Question: I'm trying to follow <URL>
But I need more customized UI regarding the dropdown list. I need to make the popup background rounded. But when I added '.clip(RoundedCornerShape(20))' into the 'DropdownMenu''s modifier, it still have the white background

Bellow is my test composable code:
'''
@ExperimentalFoundationApi
@ExperimentalCoilApi
@Composable
fun TestScreen(
navigator: AppNavigator,
) {
var expanded by remember { mutableStateOf(false) }
val items = listOf("A", "B", "C", "D", "E", "F")
val disabledValue = "B"
var selectedIndex by remember { mutableStateOf(0) }
Box(
modifier = Modifier
.fillMaxSize()
.background(Color.Cyan)
.padding(top = 70.dp)
.wrapContentSize(Alignment.TopStart)
) {
Text(
items[selectedIndex],
modifier = Modifier
.fillMaxWidth()
.clickable(onClick = { expanded = true })
.background(
Color.Gray
)
)
DropdownMenu(
expanded = expanded,
onDismissRequest = { expanded = false },
modifier = Modifier
.fillMaxWidth()
.clip(RoundedCornerShape(20))
.background(
Color.Red
)
) {
items.forEachIndexed { index, s ->
DropdownMenuItem(onClick = {
selectedIndex = index
expanded = false
}) {
Text(text = s)
}
}
}
}
}
'''
I can still clip, draw border, set background color. But the white background is just still there.
I tried to look into the source code of 'DropDownMenu' but I can't seems to find the place for it. I'm new to Jetpack Compose, so maybe I missed something.
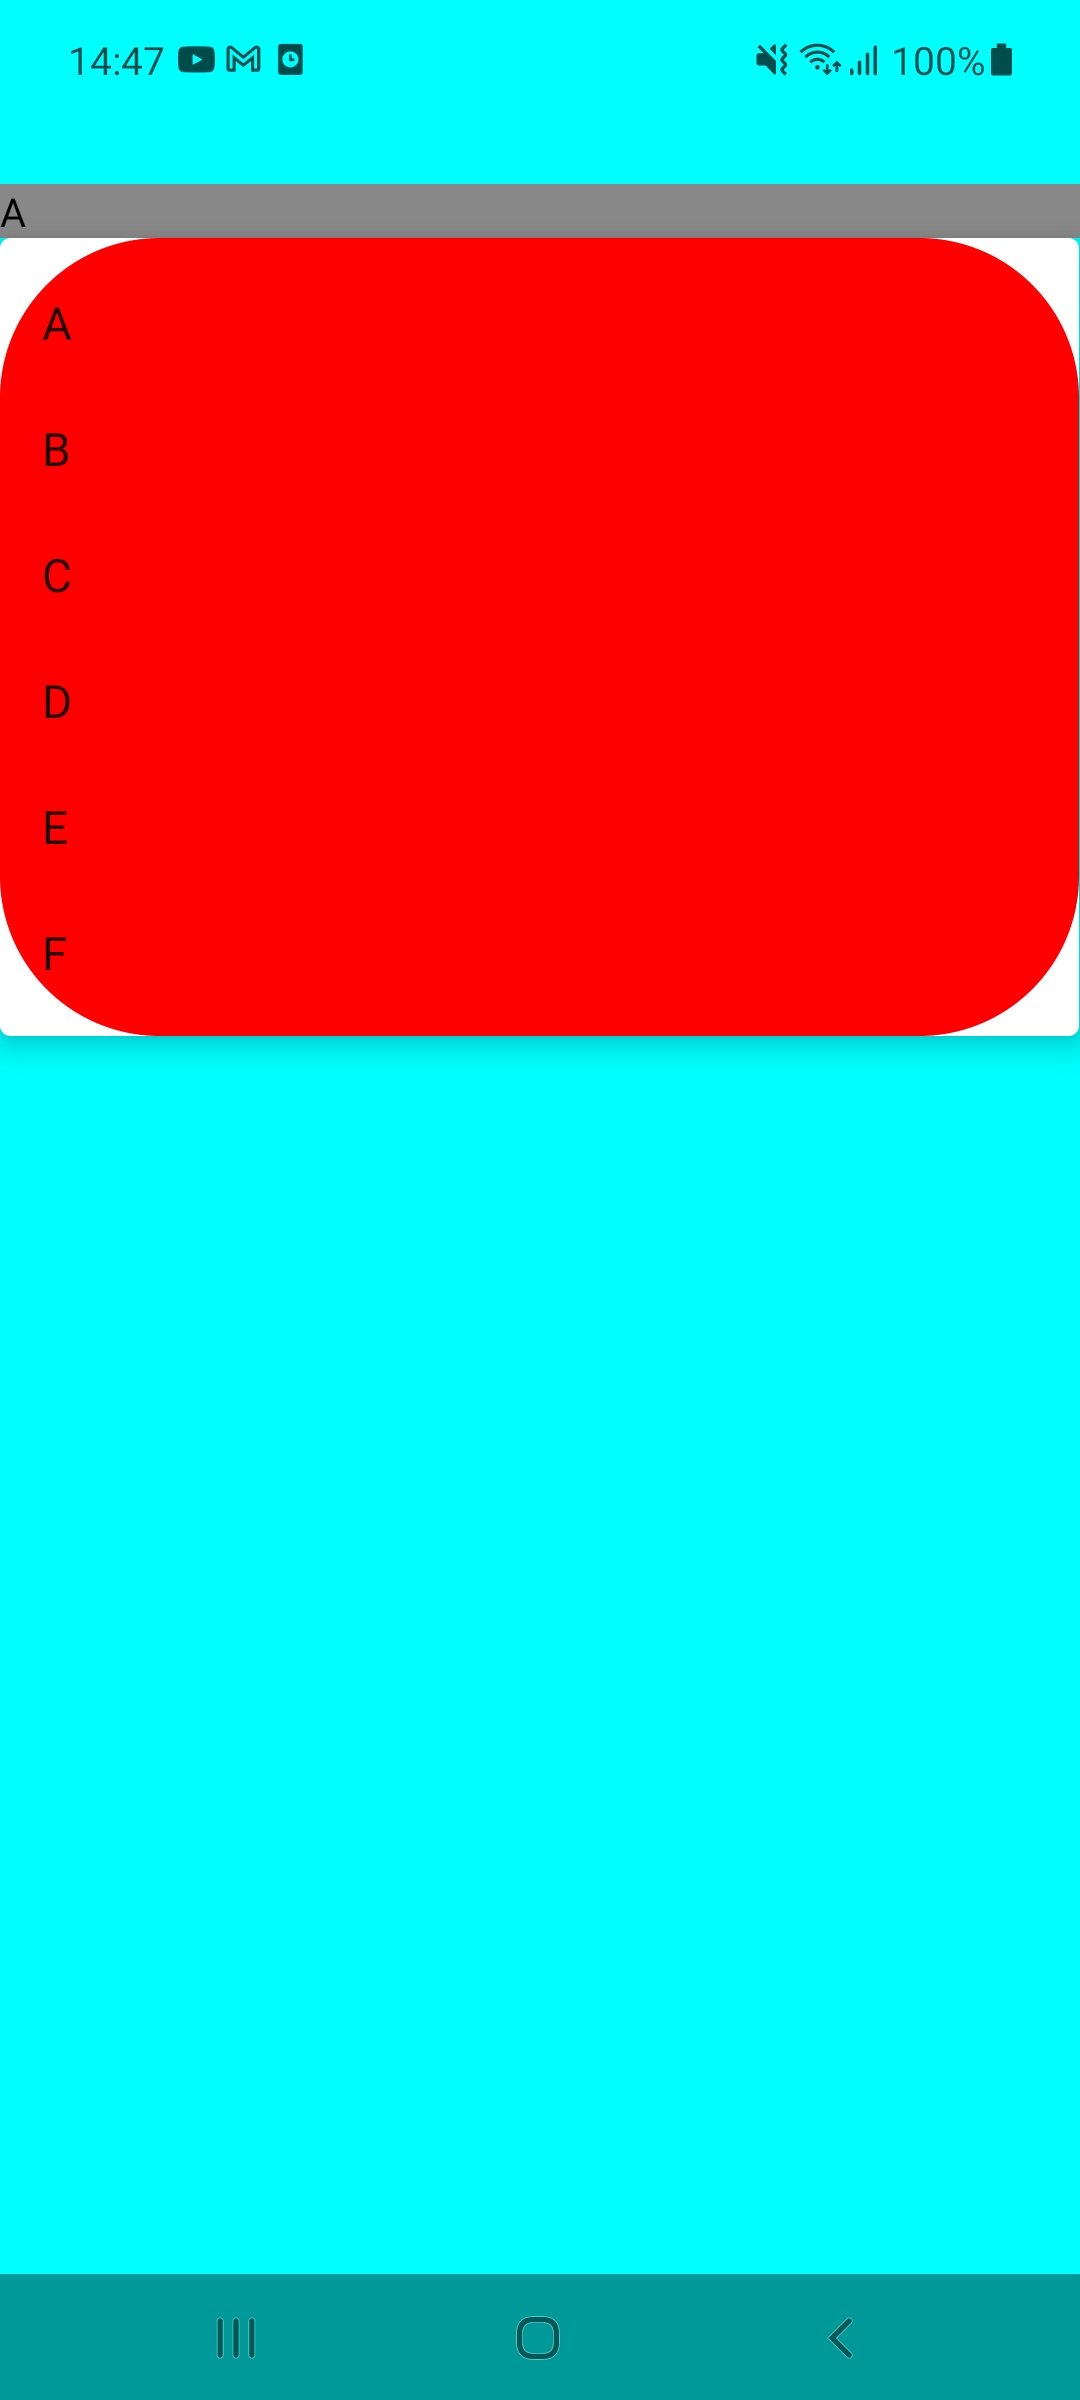
Answer: 'DropdownMenu' looks like this <URL> of default 'Card' parameters.
You can change 'MaterialTheme' related parameters for the whole app or override them for a single view like this:
'''
MaterialTheme(
colors = MaterialTheme.colors.copy(surface = Color.Red),
shapes = MaterialTheme.shapes.copy(medium = RoundedCornerShape(20))
) {
DropdownMenu(
expanded = expanded,
onDismissRequest = { expanded = false },
modifier = Modifier
.fillMaxWidth()
) {
// ...
}
}
'''